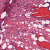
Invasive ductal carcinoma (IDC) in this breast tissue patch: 1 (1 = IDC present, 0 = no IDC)